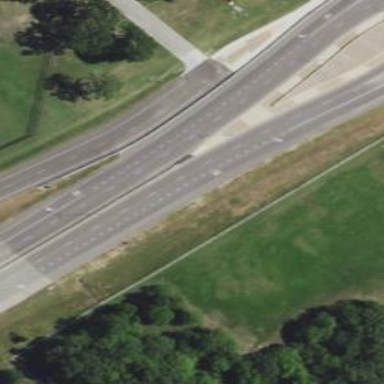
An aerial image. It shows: This image shows trunk highway that functions as expressway.